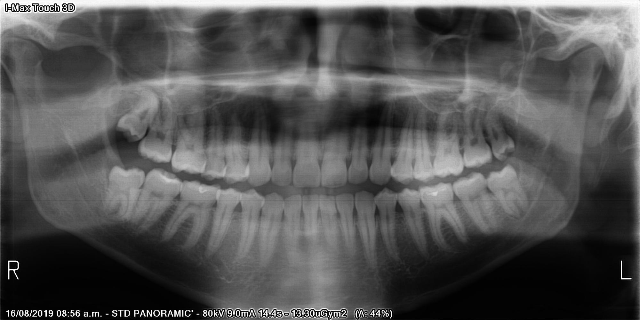
adult